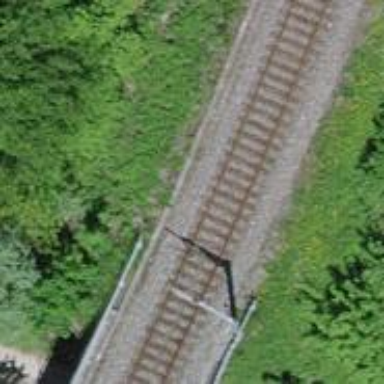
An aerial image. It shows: Bridge with electrified rail tracks and contact line.